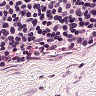
Metastatic tissue present: no